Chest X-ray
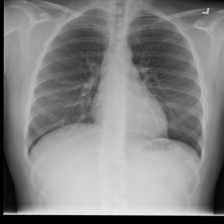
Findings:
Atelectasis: negative
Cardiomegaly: negative
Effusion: negative
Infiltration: negative
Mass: negative
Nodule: negative
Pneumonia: negative
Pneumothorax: negative
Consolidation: negative
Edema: negative
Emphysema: negative
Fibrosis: negative
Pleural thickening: negative
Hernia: negative